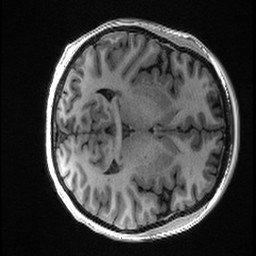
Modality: T1w
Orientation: axial
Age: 30
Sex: female